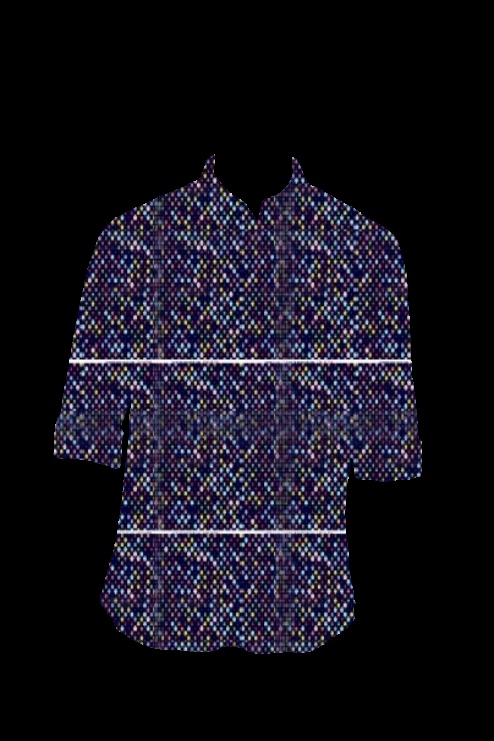
navy multi dot tee